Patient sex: M
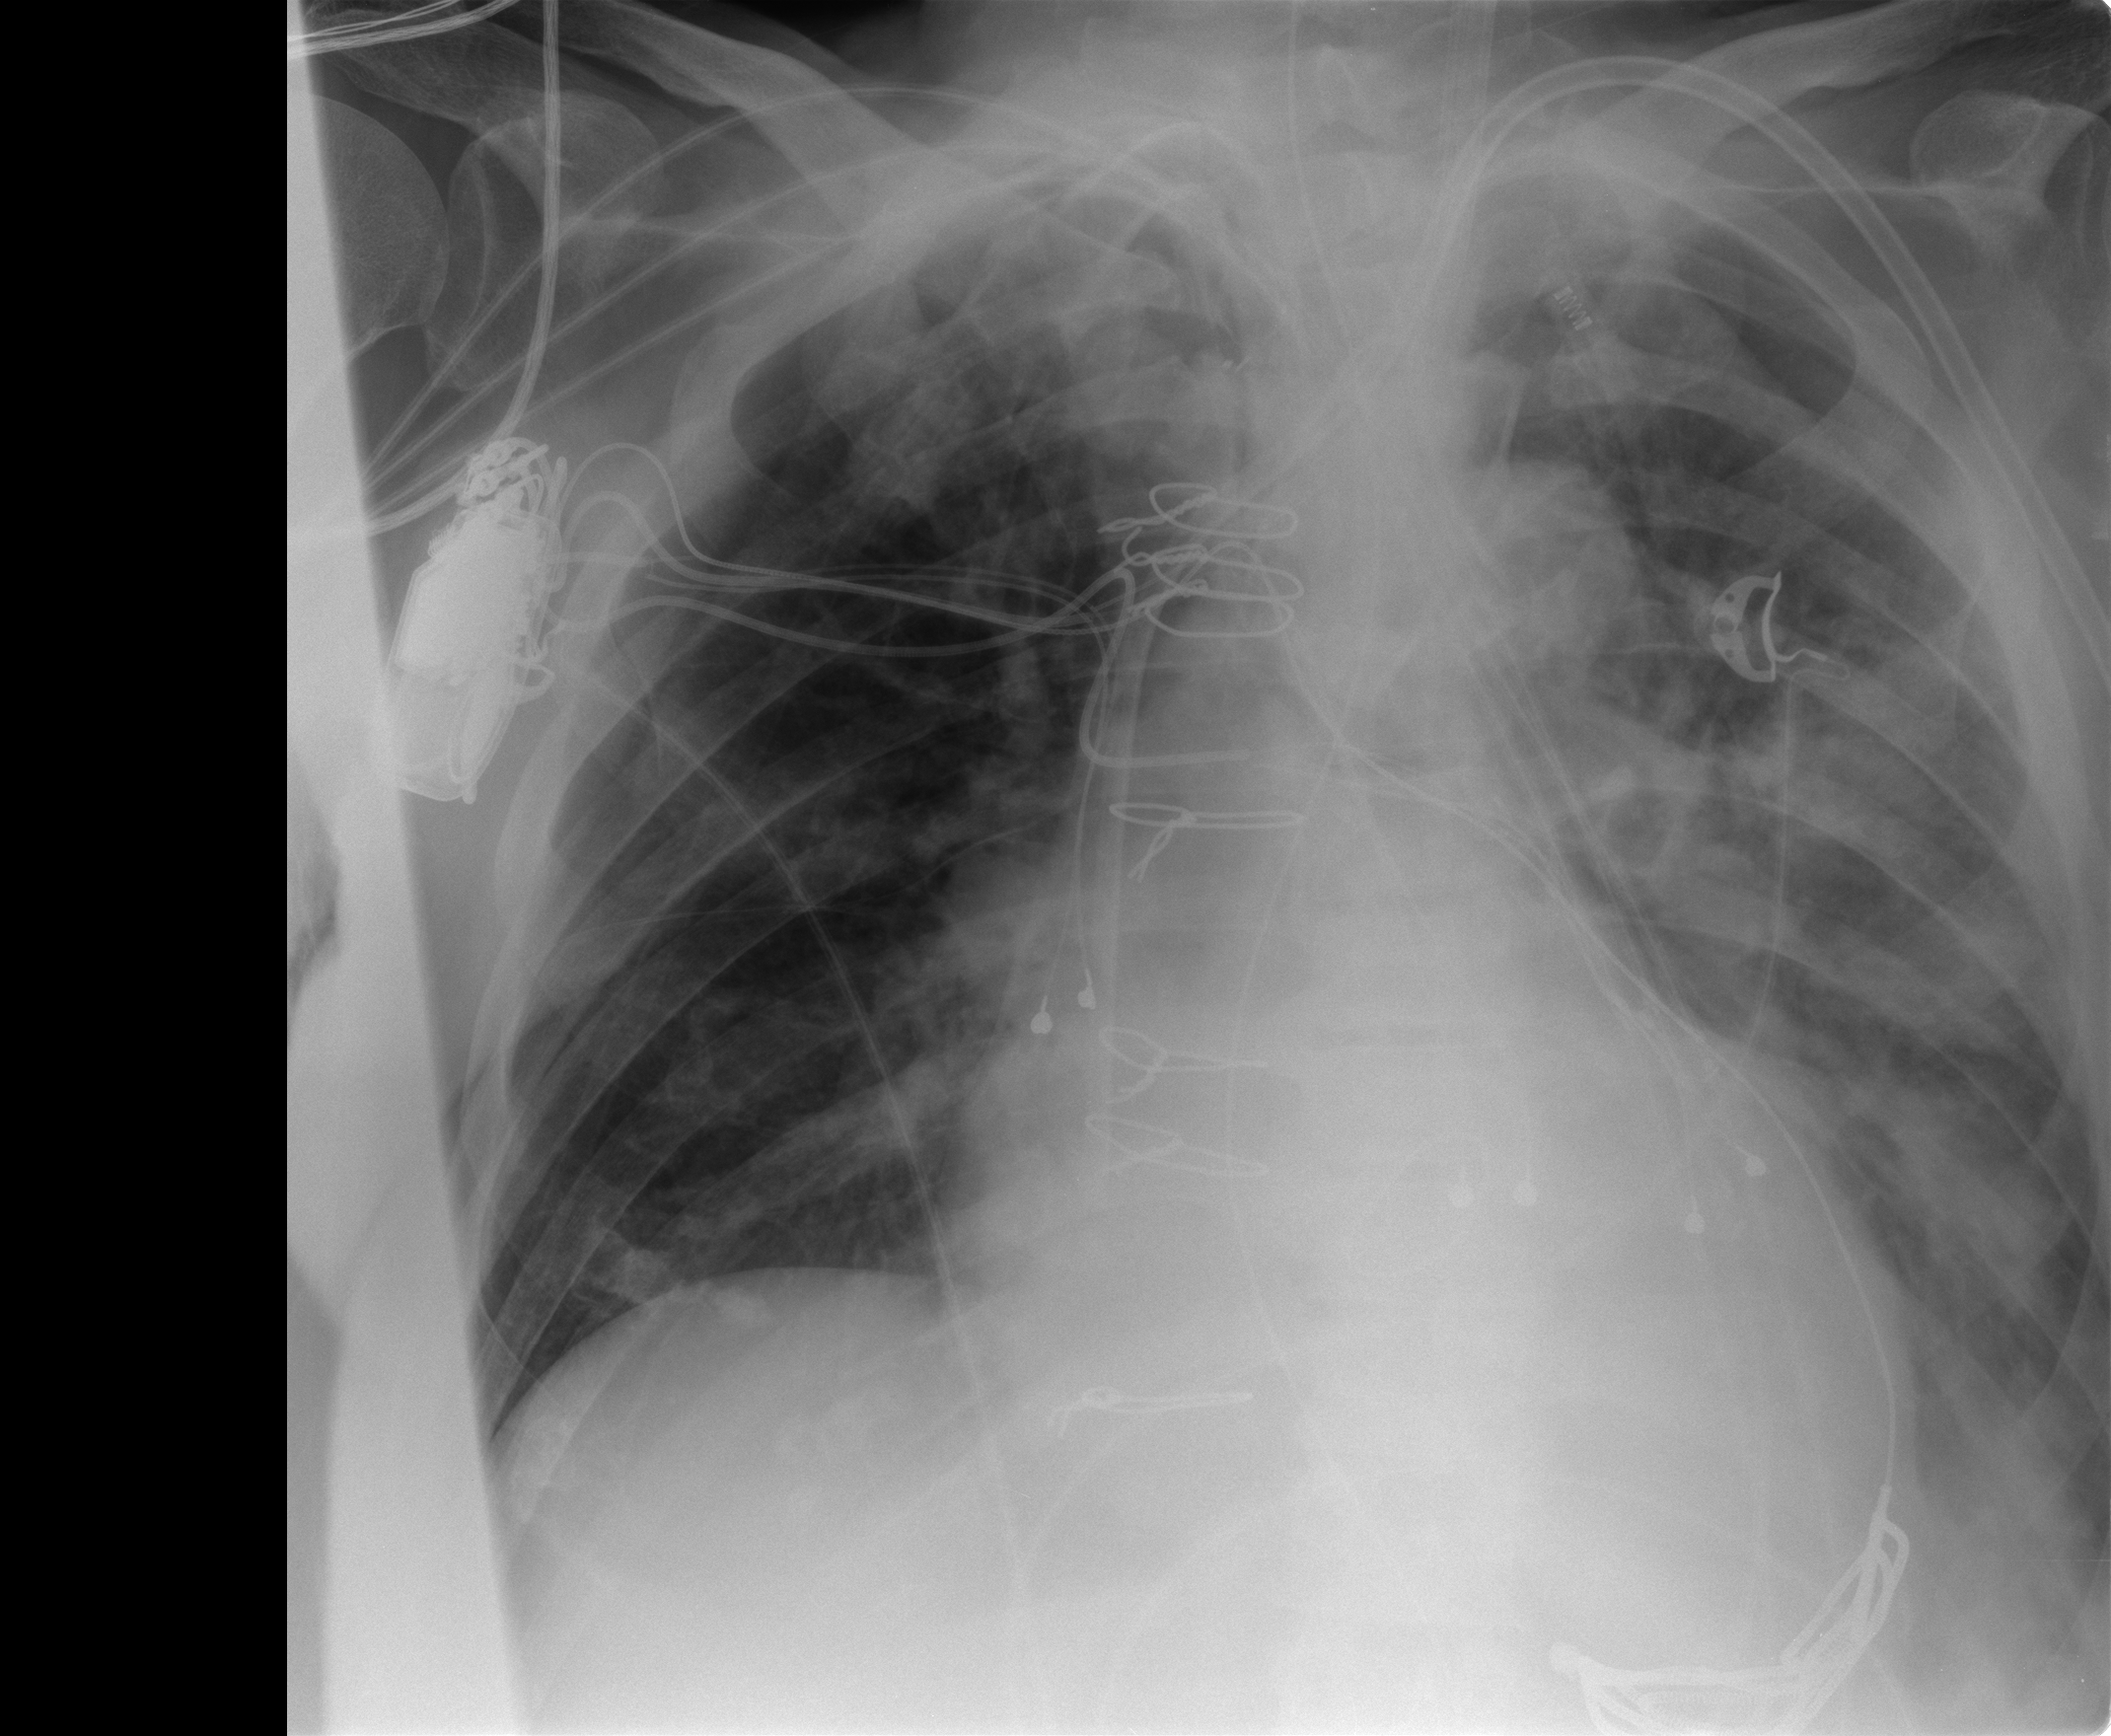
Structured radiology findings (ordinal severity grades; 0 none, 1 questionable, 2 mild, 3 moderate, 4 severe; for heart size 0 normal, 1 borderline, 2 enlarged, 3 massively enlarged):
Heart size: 2
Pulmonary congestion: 2
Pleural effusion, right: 2
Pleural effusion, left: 3
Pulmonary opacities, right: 0
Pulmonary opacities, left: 3
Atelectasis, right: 2
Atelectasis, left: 3